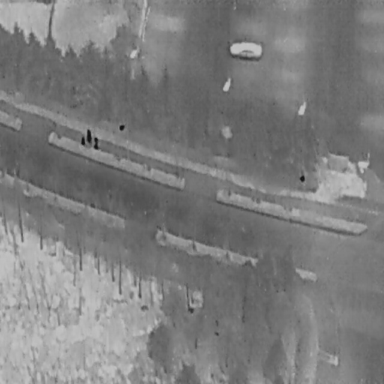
There are two Cars in the infrared image.